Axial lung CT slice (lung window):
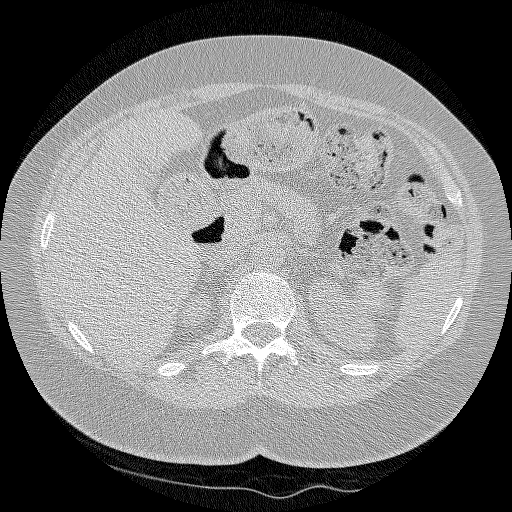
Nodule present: no